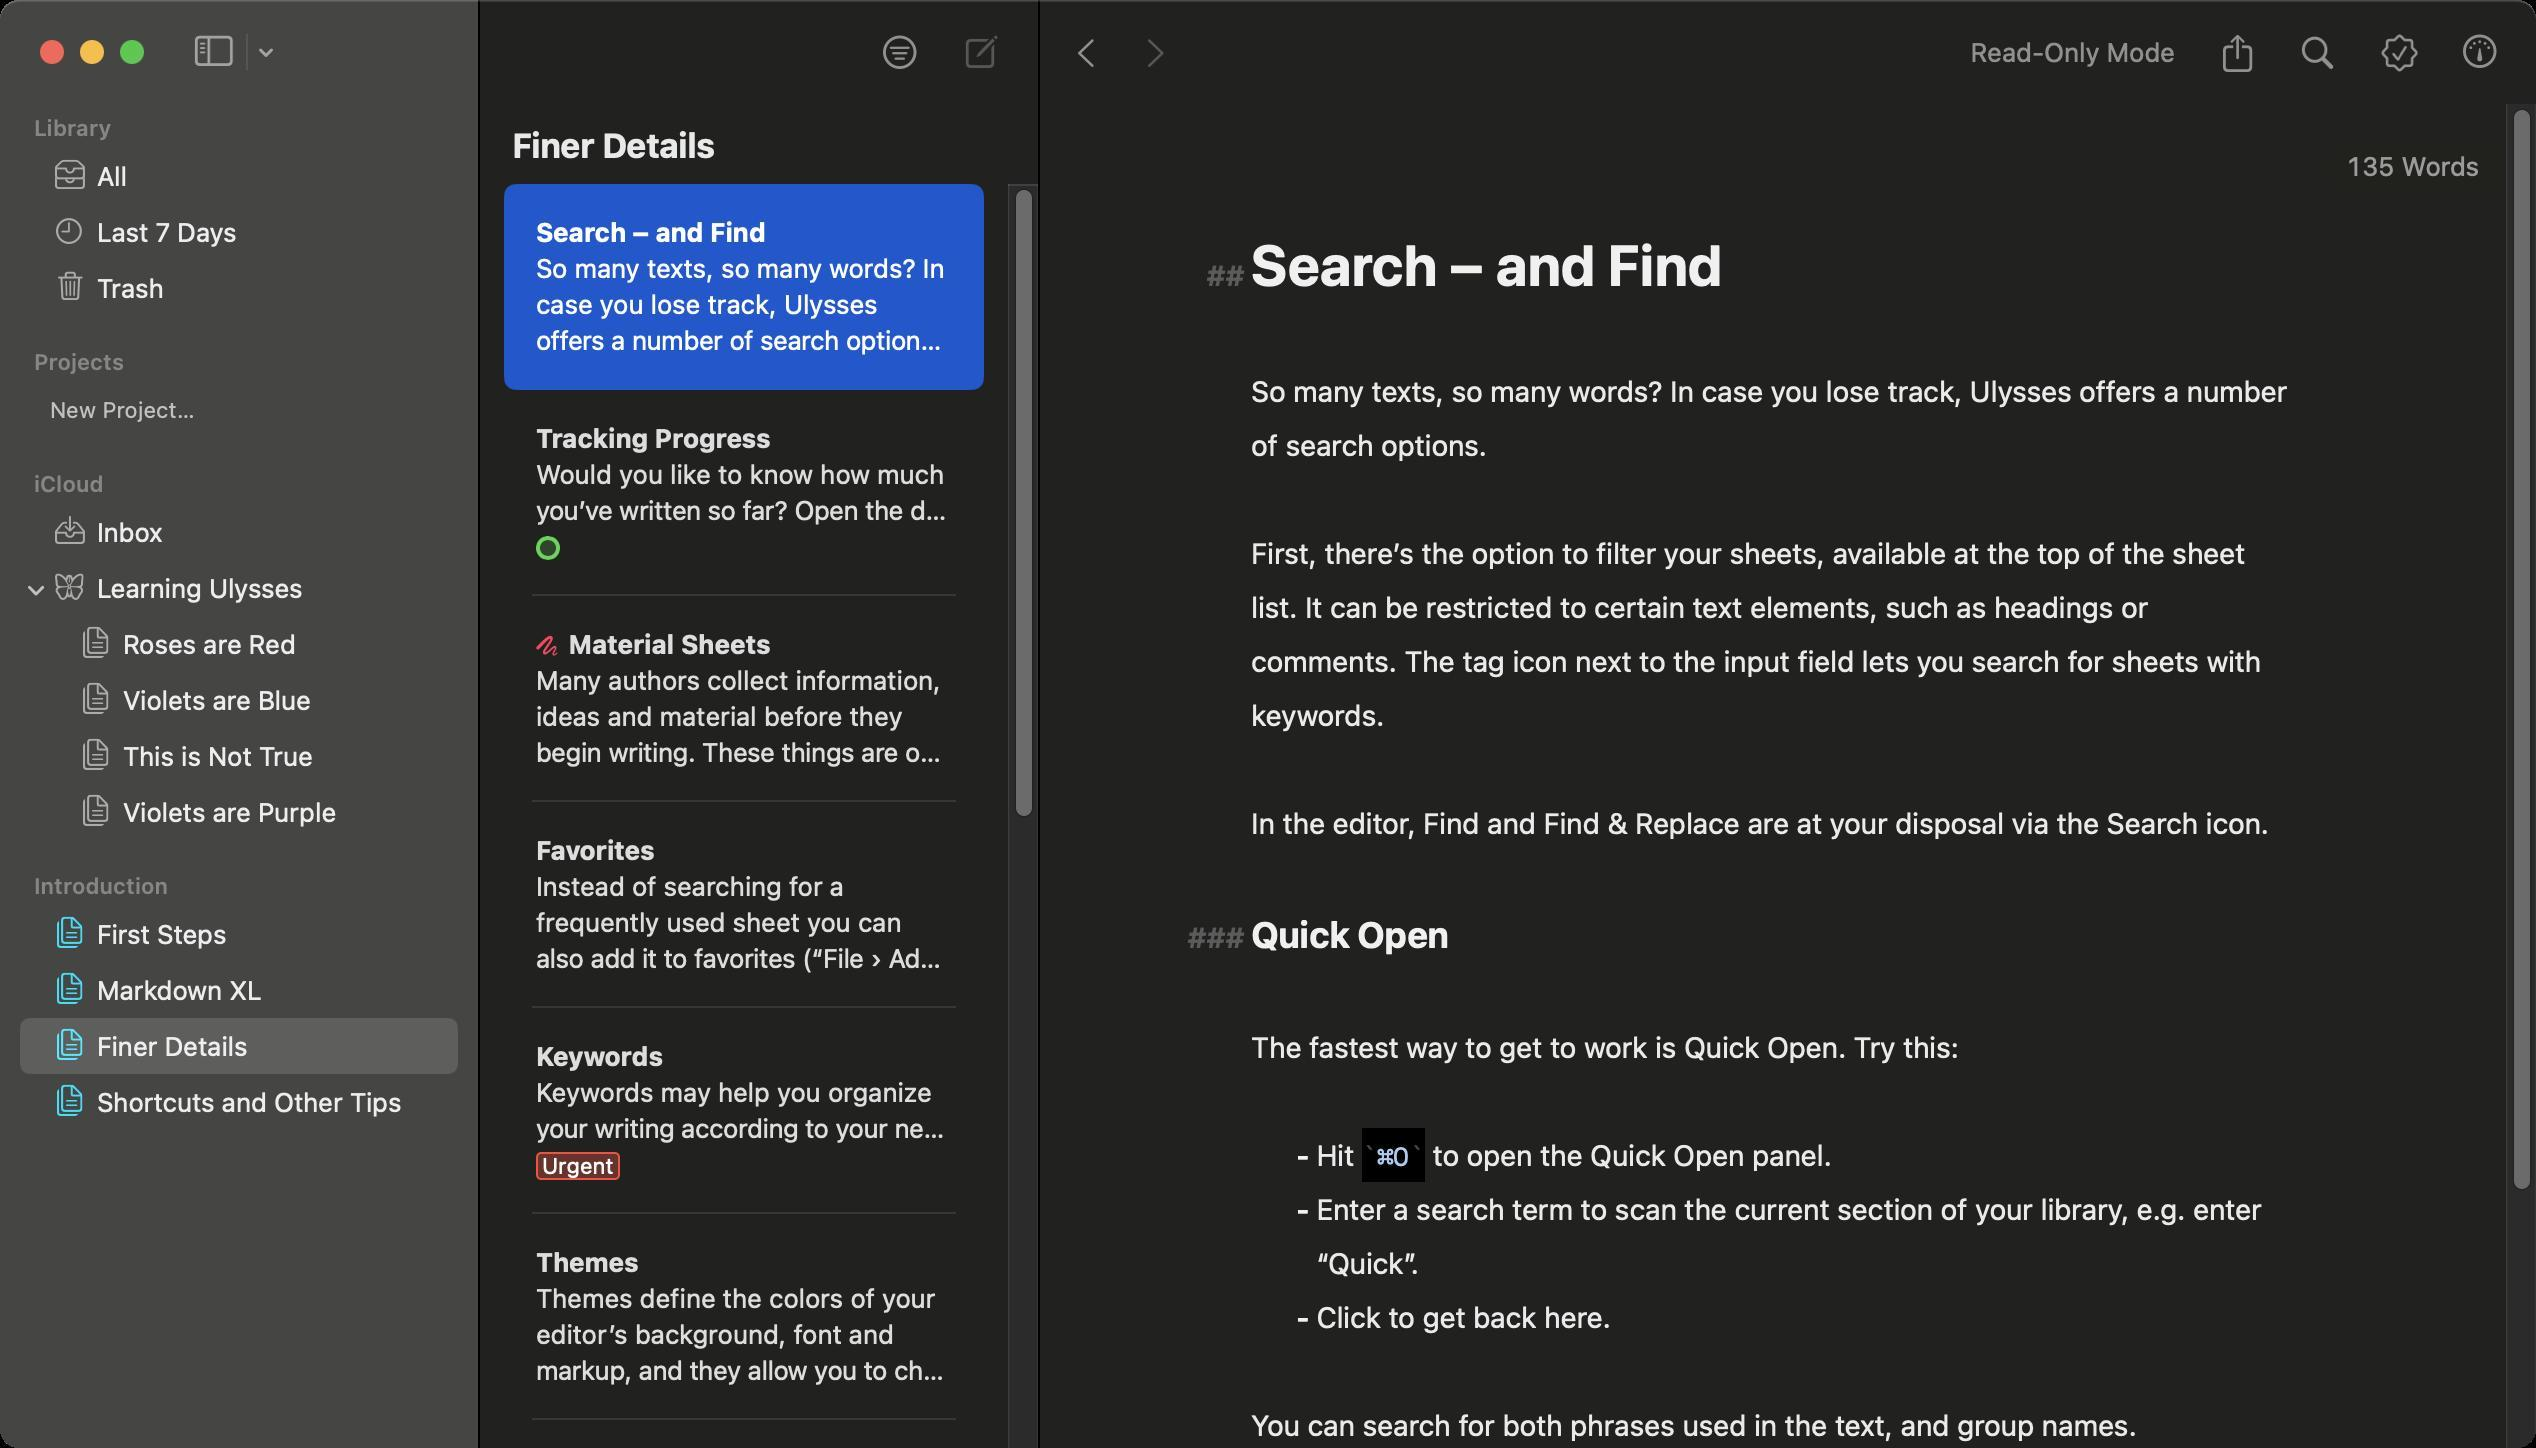
Accessibility tree:
{"name": "Finer_Details_▸_Search_–_and_Find", "role": "AXWindow", "description": null, "role_description": "standard window", "value": null, "position": "230.00;215.00", "size": "1268;724", "children": [{"name": null, "role": "AXGroup", "description": null, "role_description": "group", "value": null, "position": "0.00;0.00", "size": "1268;724", "children": [{"name": null, "role": "AXGroup", "description": null, "role_description": "group", "value": null, "position": "520.00;0.00", "size": "748;724", "children": [{"name": null, "role": "AXGroup", "description": null, "role_description": "group", "value": null, "position": "520.00;0.00", "size": "748;724", "children": [{"name": null, "role": "AXGroup", "description": null, "role_description": "group", "value": null, "position": "520.00;0.00", "size": "748;724", "children": [{"name": null, "role": "AXScrollArea", "description": null, "role_description": "scroll area", "value": null, "position": "520.00;52.00", "size": "748;672", "children": [{"name": null, "role": "AXGroup", "description": null, "role_description": "group", "value": null, "position": "520.00;52.00", "size": "733;841", "children": [{"name": null, "role": "AXTextArea", "description": "Editor", "role_description": "text entry area", "value": "## Search – and Find\n\nSo many texts, so many words? In case you lose track, Ulysses offers a number of search options.\n\nFirst, there’s the option to filter your sheets, available at the top of the sheet list. It can be restricted to certain text elements, such as headings or comments. The tag icon next to the input field lets you search for sheets with keywords. \n\nIn the editor, Find and Find & Replace are at your disposal via the Search icon.\n\n### Quick Open\n\nThe fastest way to get to work is Quick Open. Try this:\n\n- Hit `⌘O` to open the Quick Open panel.\n- Enter a search term to scan the current section of your library, e.g. enter “Quick”.\n- Click to get back here.\n\nYou can search for both phrases used in the text, and group names.\n\n", "position": "555.50;72.00", "size": "662;750", "children": []}]}, {"name": null, "role": "AXScrollBar", "description": null, "role_description": "scroll bar", "value": 0.0, "position": "1253.00;52.00", "size": "15;672", "children": [{"name": null, "role": "AXValueIndicator", "description": null, "role_description": "value indicator", "value": 0.0, "position": "1253.00;54.00", "size": "15;542", "children": []}, {"name": null, "role": "AXButton", "description": null, "role_description": "increment arrow button", "value": null, "position": "1253.00;52.00", "size": "0;0", "children": []}, {"name": null, "role": "AXButton", "description": null, "role_description": "decrement arrow button", "value": null, "position": "1253.00;52.00", "size": "0;0", "children": []}, {"name": null, "role": "AXButton", "description": null, "role_description": "increment page button", "value": null, "position": "1253.00;596.00", "size": "15;128", "children": []}, {"name": null, "role": "AXButton", "description": null, "role_description": "decrement page button", "value": null, "position": "1253.00;52.00", "size": "15;2", "children": []}]}]}, {"name": null, "role": "AXGroup", "description": null, "role_description": "group", "value": null, "position": "1161.00;69.00", "size": "91;28", "children": [{"name": "", "role": "AXButton", "description": null, "role_description": "button", "value": "135 Words", "position": "1161.00;69.00", "size": "91;28", "children": []}]}]}]}]}, {"name": null, "role": "AXGroup", "description": null, "role_description": "group", "value": null, "position": "240.00;0.00", "size": "279;724", "children": [{"name": null, "role": "AXScrollArea", "description": null, "role_description": "scroll area", "value": null, "position": "240.00;92.00", "size": "279;632", "children": [{"name": null, "role": "AXOutline", "description": "Sheet List", "role_description": "outline", "value": null, "position": "240.00;92.00", "size": "264;1351", "children": [{"name": null, "role": "AXRow", "description": null, "role_description": "outline row", "value": null, "position": "240.00;92.00", "size": "264;0", "children": [{"name": null, "role": "AXCell", "description": null, "role_description": "cell", "value": null, "position": "240.00;92.00", "size": "264;0", "children": []}]}, {"name": null, "role": "AXRow", "description": null, "role_description": "outline row", "value": null, "position": "240.00;92.00", "size": "264;103", "children": [{"name": null, "role": "AXCell", "description": "Search – and Find \nSo many texts, so many words? In case you lose track, Ulysses offers a number of search options. First, there’s the option to filter your sheets, available at the top of the sheet. Selected", "role_description": "cell", "value": null, "position": "240.00;92.00", "size": "264;103", "children": []}]}, {"name": null, "role": "AXRow", "description": null, "role_description": "outline row", "value": null, "position": "240.00;195.00", "size": "264;103", "children": [{"name": null, "role": "AXCell", "description": "Tracking Progress \nWould you like to know how much you’ve written so far? Open the dashboard and switch to the Progress view. Here you can set writing goals and check your text statistics. \nWriting. Goal reached", "role_description": "cell", "value": null, "position": "240.00;195.00", "size": "264;103", "children": []}]}, {"name": null, "role": "AXRow", "description": null, "role_description": "outline row", "value": null, "position": "240.00;298.00", "size": "264;103", "children": [{"name": null, "role": "AXCell", "description": "Material Sheets \nMany authors collect information, ideas and material before they begin writing. These things are obviously not meant to become an actual part of the final text; that’s why there’s. Material Sheet", "role_description": "cell", "value": null, "position": "240.00;298.00", "size": "264;103", "children": []}]}, {"name": null, "role": "AXRow", "description": null, "role_description": "outline row", "value": null, "position": "240.00;401.00", "size": "264;103", "children": [{"name": null, "role": "AXCell", "description": "Favorites \nInstead of searching for a frequently used sheet you can also add it to favorites (“File › Add to Favorites”). It will appear in the respective group in the topmost section of the library.", "role_description": "cell", "value": null, "position": "240.00;401.00", "size": "264;103", "children": []}]}, {"name": null, "role": "AXRow", "description": null, "role_description": "outline row", "value": null, "position": "240.00;504.00", "size": "264;103", "children": [{"name": null, "role": "AXCell", "description": "Keywords \nKeywords may help you organize your writing according to your needs: label a text as Urgent, mark a blog post as Draft or Published, you name it. You can add keywords via the dashboard, or. Keywords: Urgent", "role_description": "cell", "value": null, "position": "240.00;504.00", "size": "264;103", "children": []}]}, {"name": null, "role": "AXRow", "description": null, "role_description": "outline row", "value": null, "position": "240.00;607.00", "size": "264;103", "children": [{"name": null, "role": "AXCell", "description": "Themes \nThemes define the colors of your editor’s background, font and markup, and they allow you to change the size of your headings in the editor. Ulysses ships with a couple of built-in themes –", "role_description": "cell", "value": null, "position": "240.00;607.00", "size": "264;103", "children": []}]}, {"name": null, "role": "AXRow", "description": null, "role_description": "outline row", "value": null, "position": "240.00;710.00", "size": "264;103", "children": [{"name": null, "role": "AXCell", "description": "Focused Writing \nUlysses offers the essential tools for the entire writing process and a distraction-free working environment. The following features aim to help keep you in the flow. First off,", "role_description": "cell", "value": null, "position": "240.00;710.00", "size": "264;103", "children": []}]}, {"name": null, "role": "AXRow", "description": null, "role_description": "outline row", "value": null, "position": "240.00;813.00", "size": "264;103", "children": [{"name": null, "role": "AXCell", "description": "Loading Sheet", "role_description": "cell", "value": null, "position": "240.00;813.00", "size": "264;103", "children": []}]}, {"name": null, "role": "AXRow", "description": null, "role_description": "outline row", "value": null, "position": "240.00;916.00", "size": "264;103", "children": [{"name": null, "role": "AXCell", "description": "Loading Sheet", "role_description": "cell", "value": null, "position": "240.00;916.00", "size": "264;103", "children": []}]}, {"name": null, "role": "AXRow", "description": null, "role_description": "outline row", "value": null, "position": "240.00;1019.00", "size": "264;103", "children": [{"name": null, "role": "AXCell", "description": "Loading Sheet", "role_description": "cell", "value": null, "position": "240.00;1019.00", "size": "264;103", "children": []}]}, {"name": null, "role": "AXRow", "description": null, "role_description": "outline row", "value": null, "position": "240.00;1122.00", "size": "264;103", "children": [{"name": null, "role": "AXCell", "description": "Loading Sheet", "role_description": "cell", "value": null, "position": "240.00;1122.00", "size": "264;103", "children": []}]}, {"name": null, "role": "AXRow", "description": null, "role_description": "outline row", "value": null, "position": "240.00;1225.00", "size": "264;103", "children": [{"name": null, "role": "AXCell", "description": "Loading Sheet", "role_description": "cell", "value": null, "position": "240.00;1225.00", "size": "264;103", "children": []}]}, {"name": null, "role": "AXRow", "description": null, "role_description": "outline row", "value": null, "position": "240.00;1328.00", "size": "264;103", "children": [{"name": null, "role": "AXCell", "description": "Loading Sheet", "role_description": "cell", "value": null, "position": "240.00;1328.00", "size": "264;103", "children": []}]}, {"name": null, "role": "AXColumn", "description": null, "role_description": "column", "value": null, "position": "240.00;92.00", "size": "264;1351", "children": []}]}, {"name": null, "role": "AXScrollBar", "description": null, "role_description": "scroll bar", "value": 0.0, "position": "504.00;92.00", "size": "15;632", "children": [{"name": null, "role": "AXValueIndicator", "description": null, "role_description": "value indicator", "value": 0.0, "position": "504.00;94.00", "size": "15;315", "children": []}, {"name": null, "role": "AXButton", "description": null, "role_description": "increment arrow button", "value": null, "position": "504.00;92.00", "size": "0;0", "children": []}, {"name": null, "role": "AXButton", "description": null, "role_description": "decrement arrow button", "value": null, "position": "504.00;92.00", "size": "0;0", "children": []}, {"name": null, "role": "AXButton", "description": null, "role_description": "increment page button", "value": null, "position": "504.00;409.50", "size": "15;314", "children": []}, {"name": null, "role": "AXButton", "description": null, "role_description": "decrement page button", "value": null, "position": "504.00;92.00", "size": "15;2", "children": []}]}]}, {"name": null, "role": "AXStaticText", "description": null, "role_description": "text", "value": "Finer Details", "position": "254.00;63.00", "size": "255;20", "children": []}, {"name": "", "role": "AXButton", "description": "sort", "role_description": "button", "value": null, "position": "510.00;58.50", "size": "2;28", "children": []}]}, {"name": null, "role": "AXGroup", "description": null, "role_description": "group", "value": null, "position": "0.00;0.00", "size": "239;724", "children": [{"name": null, "role": "AXScrollArea", "description": null, "role_description": "scroll area", "value": null, "position": "0.00;44.00", "size": "239;680", "children": [{"name": null, "role": "AXOutline", "description": "Library", "role_description": "outline", "value": null, "position": "0.00;44.00", "size": "239;680", "children": [{"name": null, "role": "AXRow", "description": null, "role_description": "outline row", "value": null, "position": "0.00;54.00", "size": "239;20", "children": [{"name": null, "role": "AXCell", "description": null, "role_description": "cell", "value": null, "position": "10.00;54.00", "size": "219;20", "children": [{"name": null, "role": "AXStaticText", "description": null, "role_description": "text", "value": "Library", "position": "15.00;57.00", "size": "219;14", "children": []}]}]}, {"name": null, "role": "AXRow", "description": null, "role_description": "outline row", "value": null, "position": "0.00;74.00", "size": "239;28", "children": [{"name": null, "role": "AXCell", "description": null, "role_description": "cell", "value": null, "position": "10.00;74.00", "size": "219;28", "children": [{"name": null, "role": "AXImage", "description": "Letter Trays", "role_description": "image", "value": null, "position": "25.00;69.50", "size": "20;36", "children": []}, {"name": null, "role": "AXStaticText", "description": null, "role_description": "text", "value": "All", "position": "46.50;80.00", "size": "20;16", "children": []}]}]}, {"name": null, "role": "AXRow", "description": null, "role_description": "outline row", "value": null, "position": "0.00;102.00", "size": "239;28", "children": [{"name": null, "role": "AXCell", "description": null, "role_description": "cell", "value": null, "position": "10.00;102.00", "size": "219;28", "children": [{"name": null, "role": "AXImage", "description": "Watch Face", "role_description": "image", "value": null, "position": "25.00;99.00", "size": "20;34", "children": []}, {"name": null, "role": "AXStaticText", "description": null, "role_description": "text", "value": "Last 7 Days", "position": "46.50;108.00", "size": "74;16", "children": []}]}]}, {"name": null, "role": "AXRow", "description": null, "role_description": "outline row", "value": null, "position": "0.00;130.00", "size": "239;28", "children": [{"name": null, "role": "AXCell", "description": null, "role_description": "cell", "value": null, "position": "10.00;130.00", "size": "219;28", "children": [{"name": null, "role": "AXImage", "description": "Trash", "role_description": "image", "value": null, "position": "25.00;125.00", "size": "20;36", "children": []}, {"name": null, "role": "AXStaticText", "description": null, "role_description": "text", "value": "Trash", "position": "46.50;136.00", "size": "38;16", "children": []}]}]}, {"name": null, "role": "AXRow", "description": null, "role_description": "outline row", "value": null, "position": "0.00;171.00", "size": "239;20", "children": [{"name": null, "role": "AXCell", "description": null, "role_description": "cell", "value": null, "position": "10.00;171.00", "size": "219;20", "children": [{"name": null, "role": "AXStaticText", "description": null, "role_description": "text", "value": "Projects", "position": "15.00;174.00", "size": "219;14", "children": []}]}]}, {"name": null, "role": "AXRow", "description": null, "role_description": "outline row", "value": null, "position": "0.00;191.00", "size": "239;28", "children": [{"name": null, "role": "AXCell", "description": null, "role_description": "cell", "value": null, "position": "10.00;191.00", "size": "219;28", "children": [{"name": "New_Project…", "role": "AXButton", "description": null, "role_description": "button", "value": null, "position": "25.00;191.00", "size": "198;28", "children": []}]}]}, {"name": null, "role": "AXRow", "description": null, "role_description": "outline row", "value": null, "position": "0.00;232.00", "size": "239;20", "children": [{"name": null, "role": "AXCell", "description": null, "role_description": "cell", "value": null, "position": "10.00;232.00", "size": "219;20", "children": [{"name": null, "role": "AXStaticText", "description": null, "role_description": "text", "value": "iCloud", "position": "15.00;235.00", "size": "219;14", "children": []}]}]}, {"name": null, "role": "AXRow", "description": null, "role_description": "outline row", "value": null, "position": "0.00;252.00", "size": "239;28", "children": [{"name": null, "role": "AXCell", "description": null, "role_description": "cell", "value": null, "position": "10.00;252.00", "size": "219;28", "children": [{"name": null, "role": "AXImage", "description": "Letter Tray With Inward-Pointing Arrow", "role_description": "image", "value": null, "position": "25.00;246.00", "size": "20;37", "children": []}, {"name": null, "role": "AXStaticText", "description": null, "role_description": "text", "value": "Inbox", "position": "46.50;258.00", "size": "37;16", "children": []}]}]}, {"name": null, "role": "AXRow", "description": null, "role_description": "outline row", "value": null, "position": "0.00;280.00", "size": "239;28", "children": [{"name": null, "role": "AXCell", "description": null, "role_description": "cell", "value": null, "position": "10.00;280.00", "size": "219;28", "children": [{"name": null, "role": "AXImage", "description": "Butterfly", "role_description": "image", "value": null, "position": "25.00;276.00", "size": "20;35", "children": []}, {"name": null, "role": "AXStaticText", "description": null, "role_description": "text", "value": "Learning Ulysses", "position": "46.50;286.00", "size": "107;16", "children": []}, {"name": null, "role": "AXDisclosureTriangle", "description": null, "role_description": "disclosure triangle", "value": 1, "position": "12.00;280.00", "size": "13;28", "children": []}]}]}, {"name": null, "role": "AXRow", "description": null, "role_description": "outline row", "value": null, "position": "0.00;308.00", "size": "239;28", "children": [{"name": null, "role": "AXCell", "description": null, "role_description": "cell", "value": null, "position": "10.00;308.00", "size": "219;28", "children": [{"name": null, "role": "AXImage", "description": "Sheets", "role_description": "image", "value": null, "position": "38.00;303.00", "size": "20;37", "children": []}, {"name": null, "role": "AXStaticText", "description": null, "role_description": "text", "value": "Roses are Red", "position": "59.50;314.00", "size": "90;16", "children": []}]}]}, {"name": null, "role": "AXRow", "description": null, "role_description": "outline row", "value": null, "position": "0.00;336.00", "size": "239;28", "children": [{"name": null, "role": "AXCell", "description": null, "role_description": "cell", "value": null, "position": "10.00;336.00", "size": "219;28", "children": [{"name": null, "role": "AXImage", "description": "Sheets", "role_description": "image", "value": null, "position": "38.00;331.00", "size": "20;37", "children": []}, {"name": null, "role": "AXStaticText", "description": null, "role_description": "text", "value": "Violets are Blue", "position": "59.50;342.00", "size": "98;16", "children": []}]}]}, {"name": null, "role": "AXRow", "description": null, "role_description": "outline row", "value": null, "position": "0.00;364.00", "size": "239;28", "children": [{"name": null, "role": "AXCell", "description": null, "role_description": "cell", "value": null, "position": "10.00;364.00", "size": "219;28", "children": [{"name": null, "role": "AXImage", "description": "Sheets", "role_description": "image", "value": null, "position": "38.00;359.00", "size": "20;37", "children": []}, {"name": null, "role": "AXStaticText", "description": null, "role_description": "text", "value": "This is Not True", "position": "59.50;370.00", "size": "99;16", "children": []}]}]}, {"name": null, "role": "AXRow", "description": null, "role_description": "outline row", "value": null, "position": "0.00;392.00", "size": "239;28", "children": [{"name": null, "role": "AXCell", "description": null, "role_description": "cell", "value": null, "position": "10.00;392.00", "size": "219;28", "children": [{"name": null, "role": "AXImage", "description": "Sheets", "role_description": "image", "value": null, "position": "38.00;387.00", "size": "20;37", "children": []}, {"name": null, "role": "AXStaticText", "description": null, "role_description": "text", "value": "Violets are Purple", "position": "59.50;398.00", "size": "111;16", "children": []}]}]}, {"name": null, "role": "AXRow", "description": null, "role_description": "outline row", "value": null, "position": "0.00;433.00", "size": "239;20", "children": [{"name": null, "role": "AXCell", "description": null, "role_description": "cell", "value": null, "position": "10.00;433.00", "size": "219;20", "children": [{"name": null, "role": "AXStaticText", "description": null, "role_description": "text", "value": "Introduction", "position": "15.00;436.00", "size": "219;14", "children": []}]}]}, {"name": null, "role": "AXRow", "description": null, "role_description": "outline row", "value": null, "position": "0.00;453.00", "size": "239;28", "children": [{"name": null, "role": "AXCell", "description": null, "role_description": "cell", "value": null, "position": "10.00;453.00", "size": "219;28", "children": [{"name": null, "role": "AXImage", "description": "Sheets", "role_description": "image", "value": null, "position": "25.00;448.00", "size": "20;37", "children": []}, {"name": null, "role": "AXStaticText", "description": null, "role_description": "text", "value": "First Steps", "position": "46.50;459.00", "size": "69;16", "children": []}]}]}, {"name": null, "role": "AXRow", "description": null, "role_description": "outline row", "value": null, "position": "0.00;481.00", "size": "239;28", "children": [{"name": null, "role": "AXCell", "description": null, "role_description": "cell", "value": null, "position": "10.00;481.00", "size": "219;28", "children": [{"name": null, "role": "AXImage", "description": "Sheets", "role_description": "image", "value": null, "position": "25.00;476.00", "size": "20;37", "children": []}, {"name": null, "role": "AXStaticText", "description": null, "role_description": "text", "value": "Markdown XL", "position": "46.50;487.00", "size": "86;16", "children": []}]}]}, {"name": null, "role": "AXRow", "description": null, "role_description": "outline row", "value": null, "position": "0.00;509.00", "size": "239;28", "children": [{"name": null, "role": "AXCell", "description": null, "role_description": "cell", "value": null, "position": "10.00;509.00", "size": "219;28", "children": [{"name": null, "role": "AXImage", "description": "Sheets", "role_description": "image", "value": null, "position": "25.00;504.00", "size": "20;37", "children": []}, {"name": null, "role": "AXStaticText", "description": null, "role_description": "text", "value": "Finer Details", "position": "46.50;515.00", "size": "80;16", "children": []}]}]}, {"name": null, "role": "AXRow", "description": null, "role_description": "outline row", "value": null, "position": "0.00;537.00", "size": "239;28", "children": [{"name": null, "role": "AXCell", "description": null, "role_description": "cell", "value": null, "position": "10.00;537.00", "size": "219;28", "children": [{"name": null, "role": "AXImage", "description": "Sheets", "role_description": "image", "value": null, "position": "25.00;532.00", "size": "20;37", "children": []}, {"name": null, "role": "AXStaticText", "description": null, "role_description": "text", "value": "Shortcuts and Other Tips", "position": "46.50;543.00", "size": "156;16", "children": []}]}]}, {"name": null, "role": "AXColumn", "description": null, "role_description": "column", "value": null, "position": "10.00;44.00", "size": "219;680", "children": []}]}]}]}]}, {"name": null, "role": "AXToolbar", "description": null, "role_description": "toolbar", "value": null, "position": "0.00;0.00", "size": "1268;52", "children": [{"name": null, "role": "AXGroup", "description": null, "role_description": "group", "value": null, "position": "87.00;0.00", "size": "60;52", "children": [{"name": "", "role": "AXButton", "description": "Toggle Sidebars", "role_description": "button", "value": null, "position": "85.00;6.00", "size": "44;40", "children": []}, {"name": "", "role": "AXButton", "description": "drop down", "role_description": "button", "value": null, "position": "116.00;7.00", "size": "34;40", "children": []}]}, {"name": null, "role": "AXGroup", "description": null, "role_description": "group", "value": null, "position": "147.00;0.00", "size": "377;52", "children": [{"name": "", "role": "AXButton", "description": "Filter in Group", "role_description": "button", "value": null, "position": "428.00;6.00", "size": "44;40", "children": []}, {"name": "", "role": "AXButton", "description": "New Sheet", "role_description": "button", "value": null, "position": "468.00;6.00", "size": "44;40", "children": []}]}, {"name": null, "role": "AXGroup", "description": null, "role_description": "group", "value": null, "position": "524.00;0.00", "size": "73;52", "children": [{"name": "", "role": "AXButton", "description": "Go back", "role_description": "button", "value": null, "position": "527.00;11.00", "size": "34;31", "children": []}, {"name": "", "role": "AXButton", "description": "Go forward", "role_description": "button", "value": null, "position": "560.00;11.00", "size": "34;31", "children": []}]}, {"name": null, "role": "AXButton", "description": "Read-Only Mode", "role_description": "button", "value": null, "position": "974.00;0.00", "size": "125;52", "children": []}, {"name": null, "role": "AXButton", "description": "Export", "role_description": "button", "value": null, "position": "1099.00;0.00", "size": "40;52", "children": []}, {"name": null, "role": "AXGroup", "description": null, "role_description": "group", "value": null, "position": "1139.00;0.00", "size": "41;52", "children": [{"name": "", "role": "AXCheckBox", "description": "Find", "role_description": "toggle button", "value": 0, "position": "1137.00;6.00", "size": "44;40", "children": []}]}, {"name": null, "role": "AXButton", "description": "Revision", "role_description": "button", "value": null, "position": "1180.00;0.00", "size": "40;52", "children": []}, {"name": null, "role": "AXButton", "description": "Dashboard", "role_description": "button", "value": null, "position": "1220.00;0.00", "size": "40;52", "children": []}]}, {"name": null, "role": "AXButton", "description": null, "role_description": "close button", "value": null, "position": "19.00;18.00", "size": "14;16", "children": []}, {"name": null, "role": "AXButton", "description": null, "role_description": "full screen button", "value": null, "position": "59.00;18.00", "size": "14;16", "children": [{"name": null, "role": "AXGroup", "description": null, "role_description": "group", "value": null, "position": "59.00;18.00", "size": "14;16", "children": [{"name": null, "role": "AXGroup", "description": null, "role_description": "group", "value": null, "position": "59.00;18.00", "size": "14;16", "children": []}]}]}, {"name": null, "role": "AXButton", "description": null, "role_description": "minimize button", "value": null, "position": "39.00;18.00", "size": "14;16", "children": []}]}